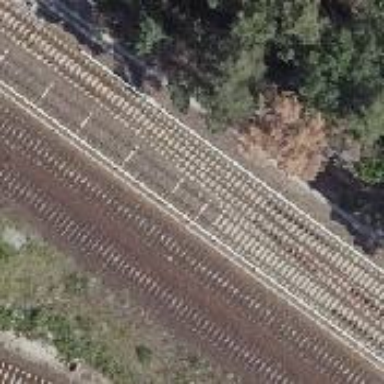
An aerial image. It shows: Electrified light rail railway.